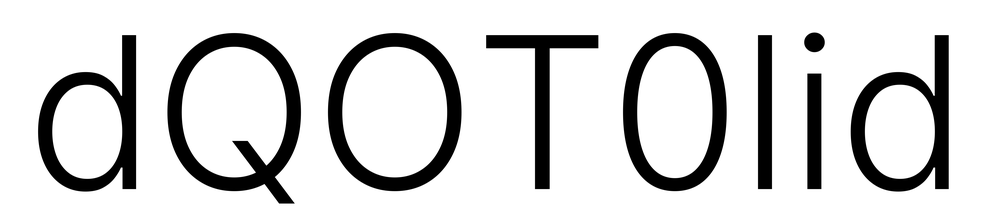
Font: Inter_Light